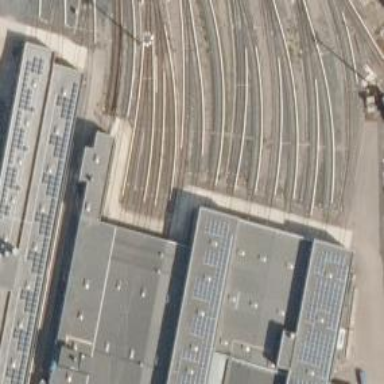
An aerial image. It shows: Electrified rail service yard.